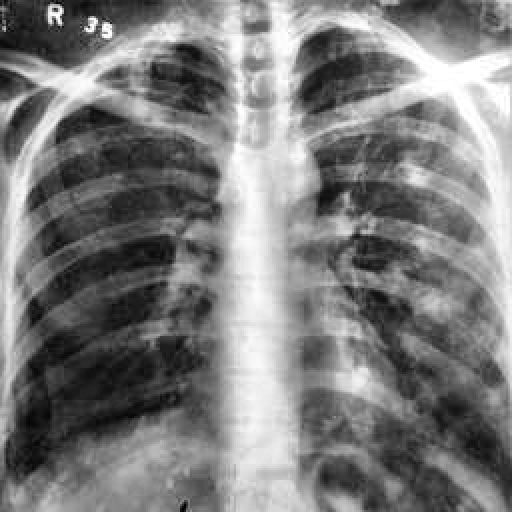
Finding: TUBERCULOSIS